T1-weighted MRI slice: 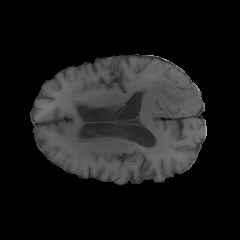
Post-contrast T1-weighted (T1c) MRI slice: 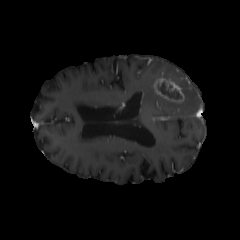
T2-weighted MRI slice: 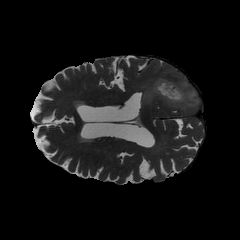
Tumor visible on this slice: yes